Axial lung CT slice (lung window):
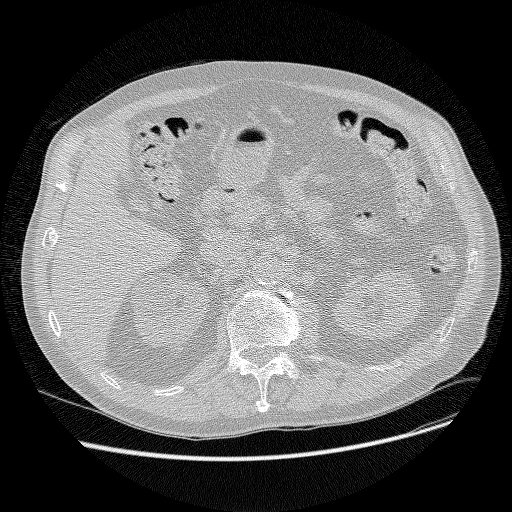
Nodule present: no